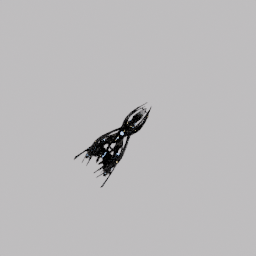
Label: mechanical